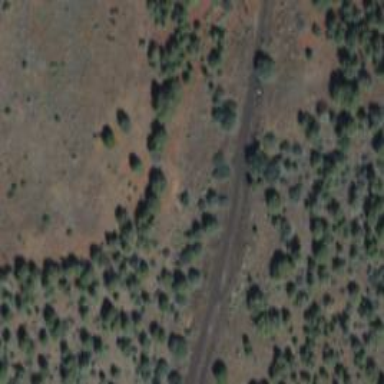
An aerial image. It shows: Abandoned railway.